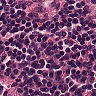
Metastatic tissue present: no